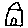
Label: house